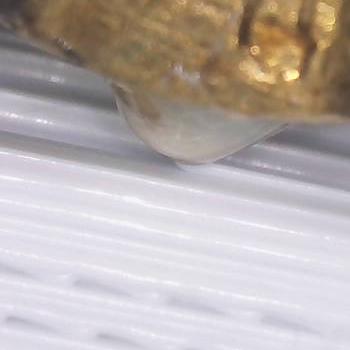
Flow rate: 70%